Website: macys
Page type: customer-info-address
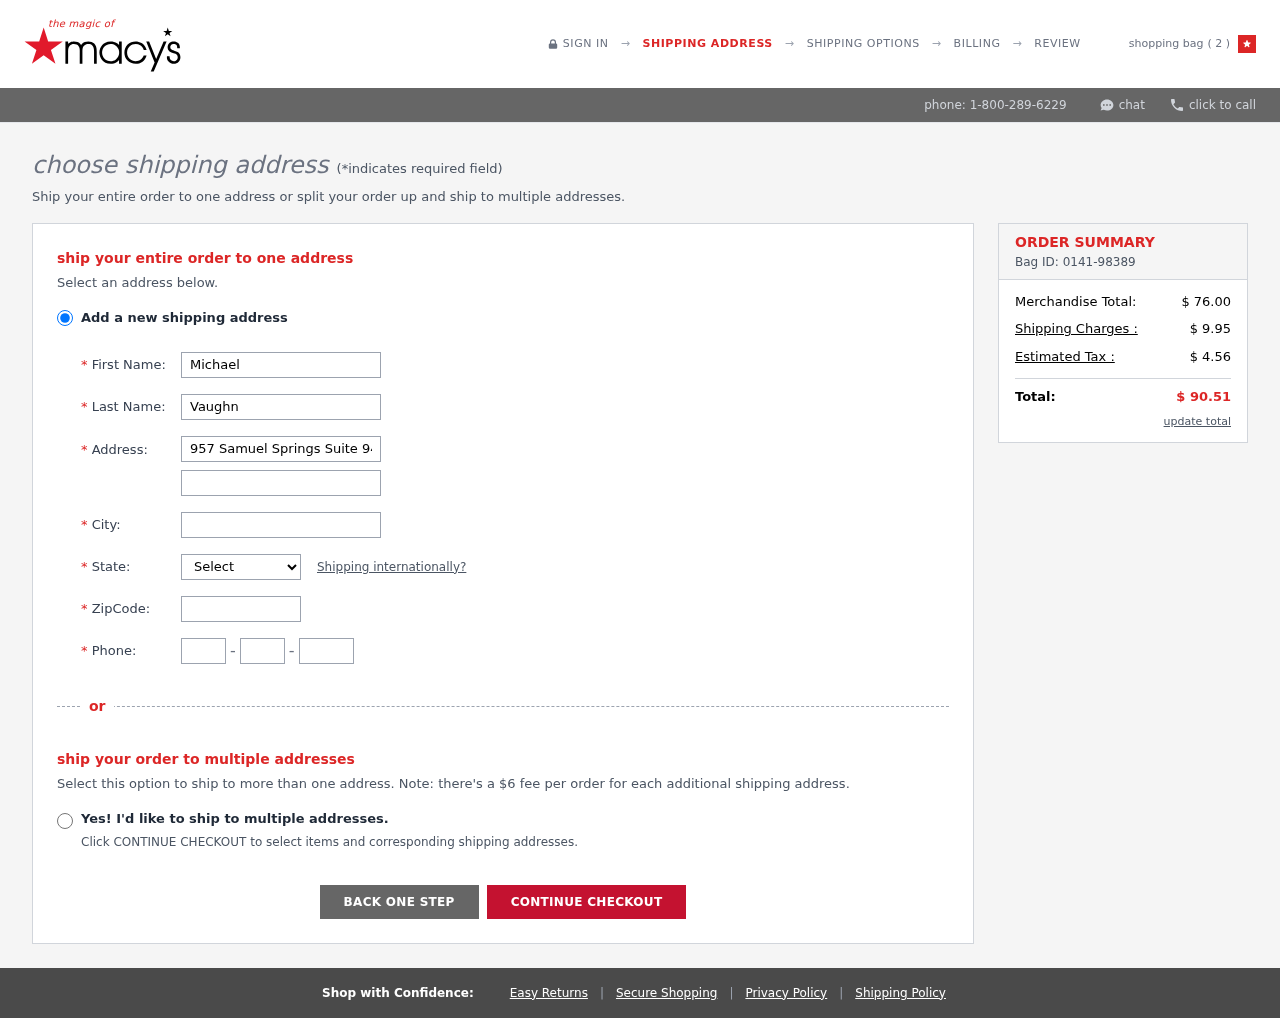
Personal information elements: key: PII_CITY
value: South Melissachester
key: PII_FIRSTNAME
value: Michael
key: PII_LASTNAME
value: Vaughn
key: PII_PHONE_AREA
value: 937
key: PII_PHONE_PREFIX
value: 332
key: PII_PHONE_SUFFIX
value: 0935
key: PII_POSTCODE
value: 56990
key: PII_STATE_ABBR
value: WV
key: PII_STREET
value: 957 Samuel Springs Suite 948
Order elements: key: ORDER_NUM_ITEMS
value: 2
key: ORDER_ID
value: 0141-98389
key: ORDER_SUBTOTAL
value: $ 76.00
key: ORDER_SHIPPING_COST
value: $ 9.95
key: ORDER_TAX
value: $ 4.56
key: ORDER_TOTAL
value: $ 90.51